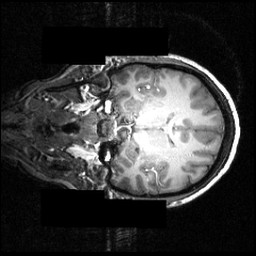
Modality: T1w
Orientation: coronal
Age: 22
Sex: female
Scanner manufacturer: siemens
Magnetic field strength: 3.951 T
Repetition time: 1.5 s
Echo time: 0.00335 s